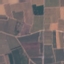
Land use / land cover: PermanentCrop